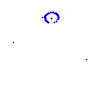
Particle: proton